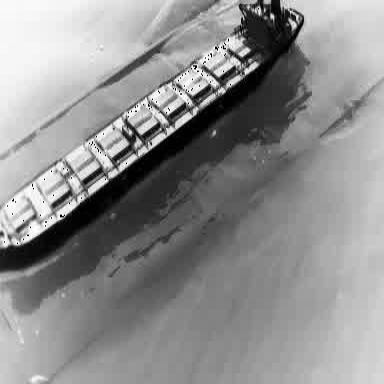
There is a liner in the infrared image.